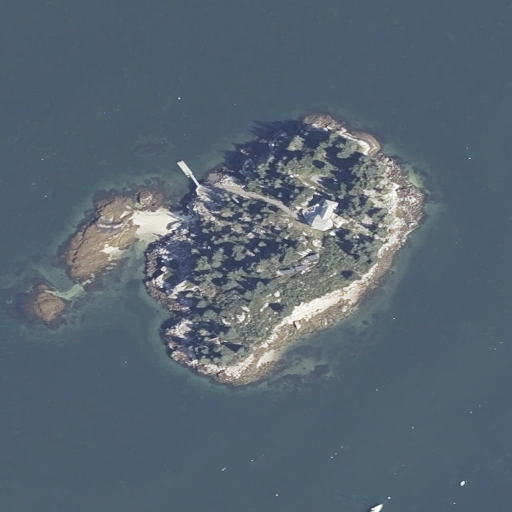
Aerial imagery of island in Maine named Scott Island containing open water, grassland, barren land, evergreen forest, herbaceous wetlands, and mixed forest